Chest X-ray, PA view. Patient: 31 years old, sex M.
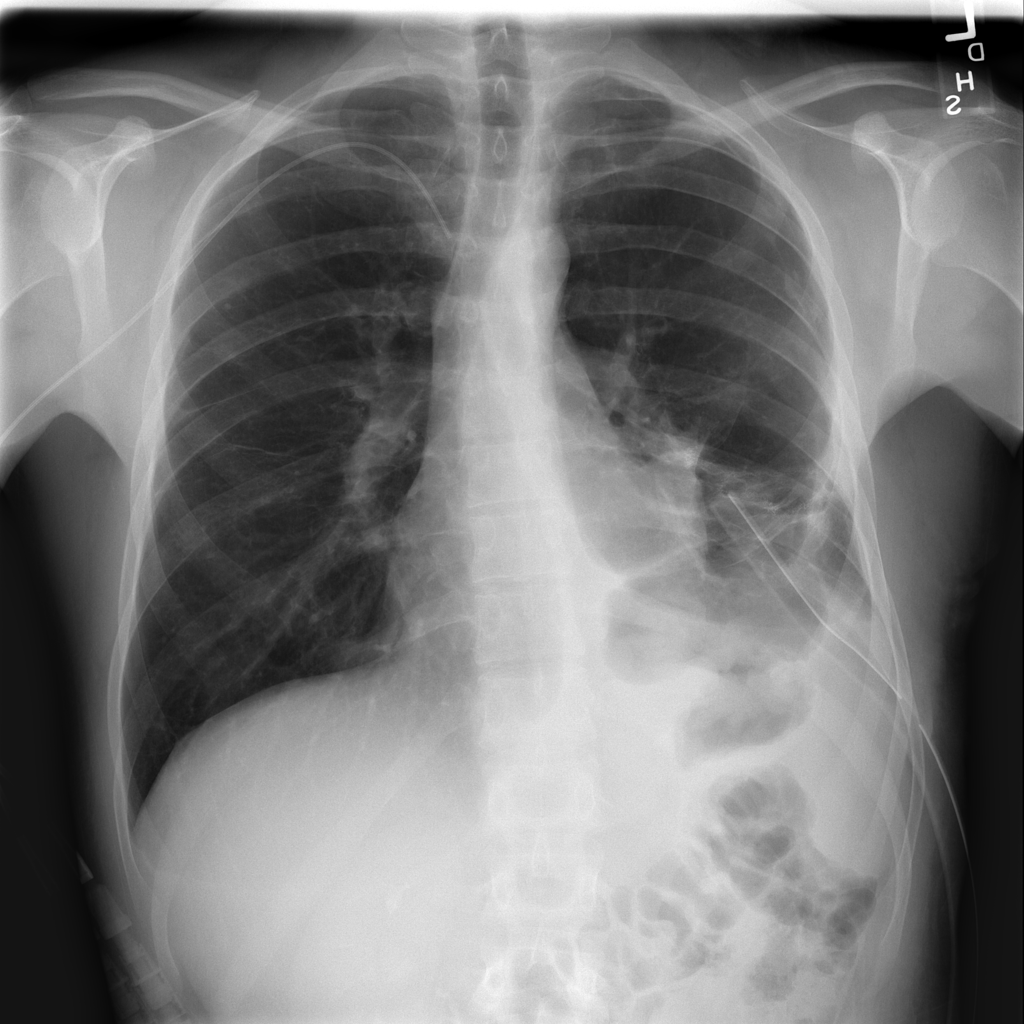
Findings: Atelectasis, Pneumothorax